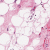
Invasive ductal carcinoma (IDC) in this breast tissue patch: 0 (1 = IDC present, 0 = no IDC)